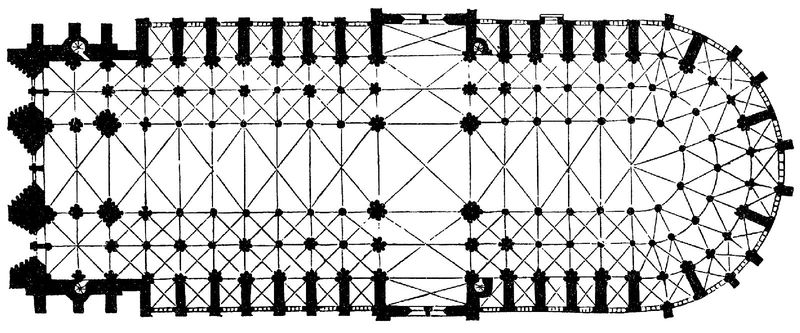
Titel: Notre-Dame in Paris
Standort: Paris, Notre-Dame (EU - F - Ile-de-France)
Schlagwörter: ausschnitt, pfeiler, skizze, säulen, zeichnung, architektur, kirche, schiffe, linien, treppen, gewölbe, dom, hauptschiff, mittelschiff, bündelpfeiler, dreischiffig, kreuzgewölbe, seitenschiff, mauern, apsis, romanik, chor, plan, sakralbau, grundriss, massstab, stützenwechsel, vierung, chorumgang, fünfschiffig, seitenkapelle, kapellenkranz